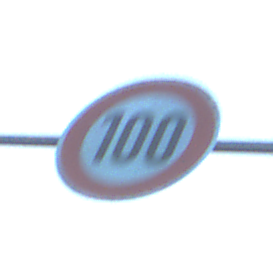
Verkehrszeichen: Geschwindigkeit100
Umgebung: Outdoor, Nature
Tageszeit: SunriseSunset
Wetter: PartlyCloudy
Licht: Natural
Jahreszeit: NotSpecified
Kontrast: MediumContrast